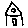
Label: house